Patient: sex M, age 46
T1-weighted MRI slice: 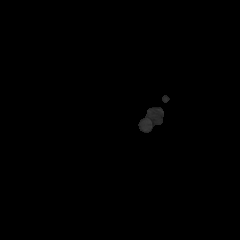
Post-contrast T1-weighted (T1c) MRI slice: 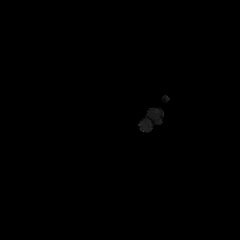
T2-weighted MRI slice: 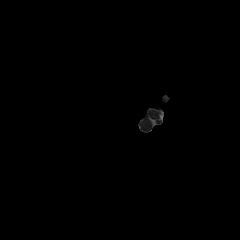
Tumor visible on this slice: no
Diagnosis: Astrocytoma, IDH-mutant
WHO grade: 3